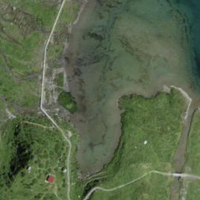
EUNIS habitat code: 23
Species observed at this site:
Arnica montana
Rhododendron ferrugineum
Saxifraga aizoides